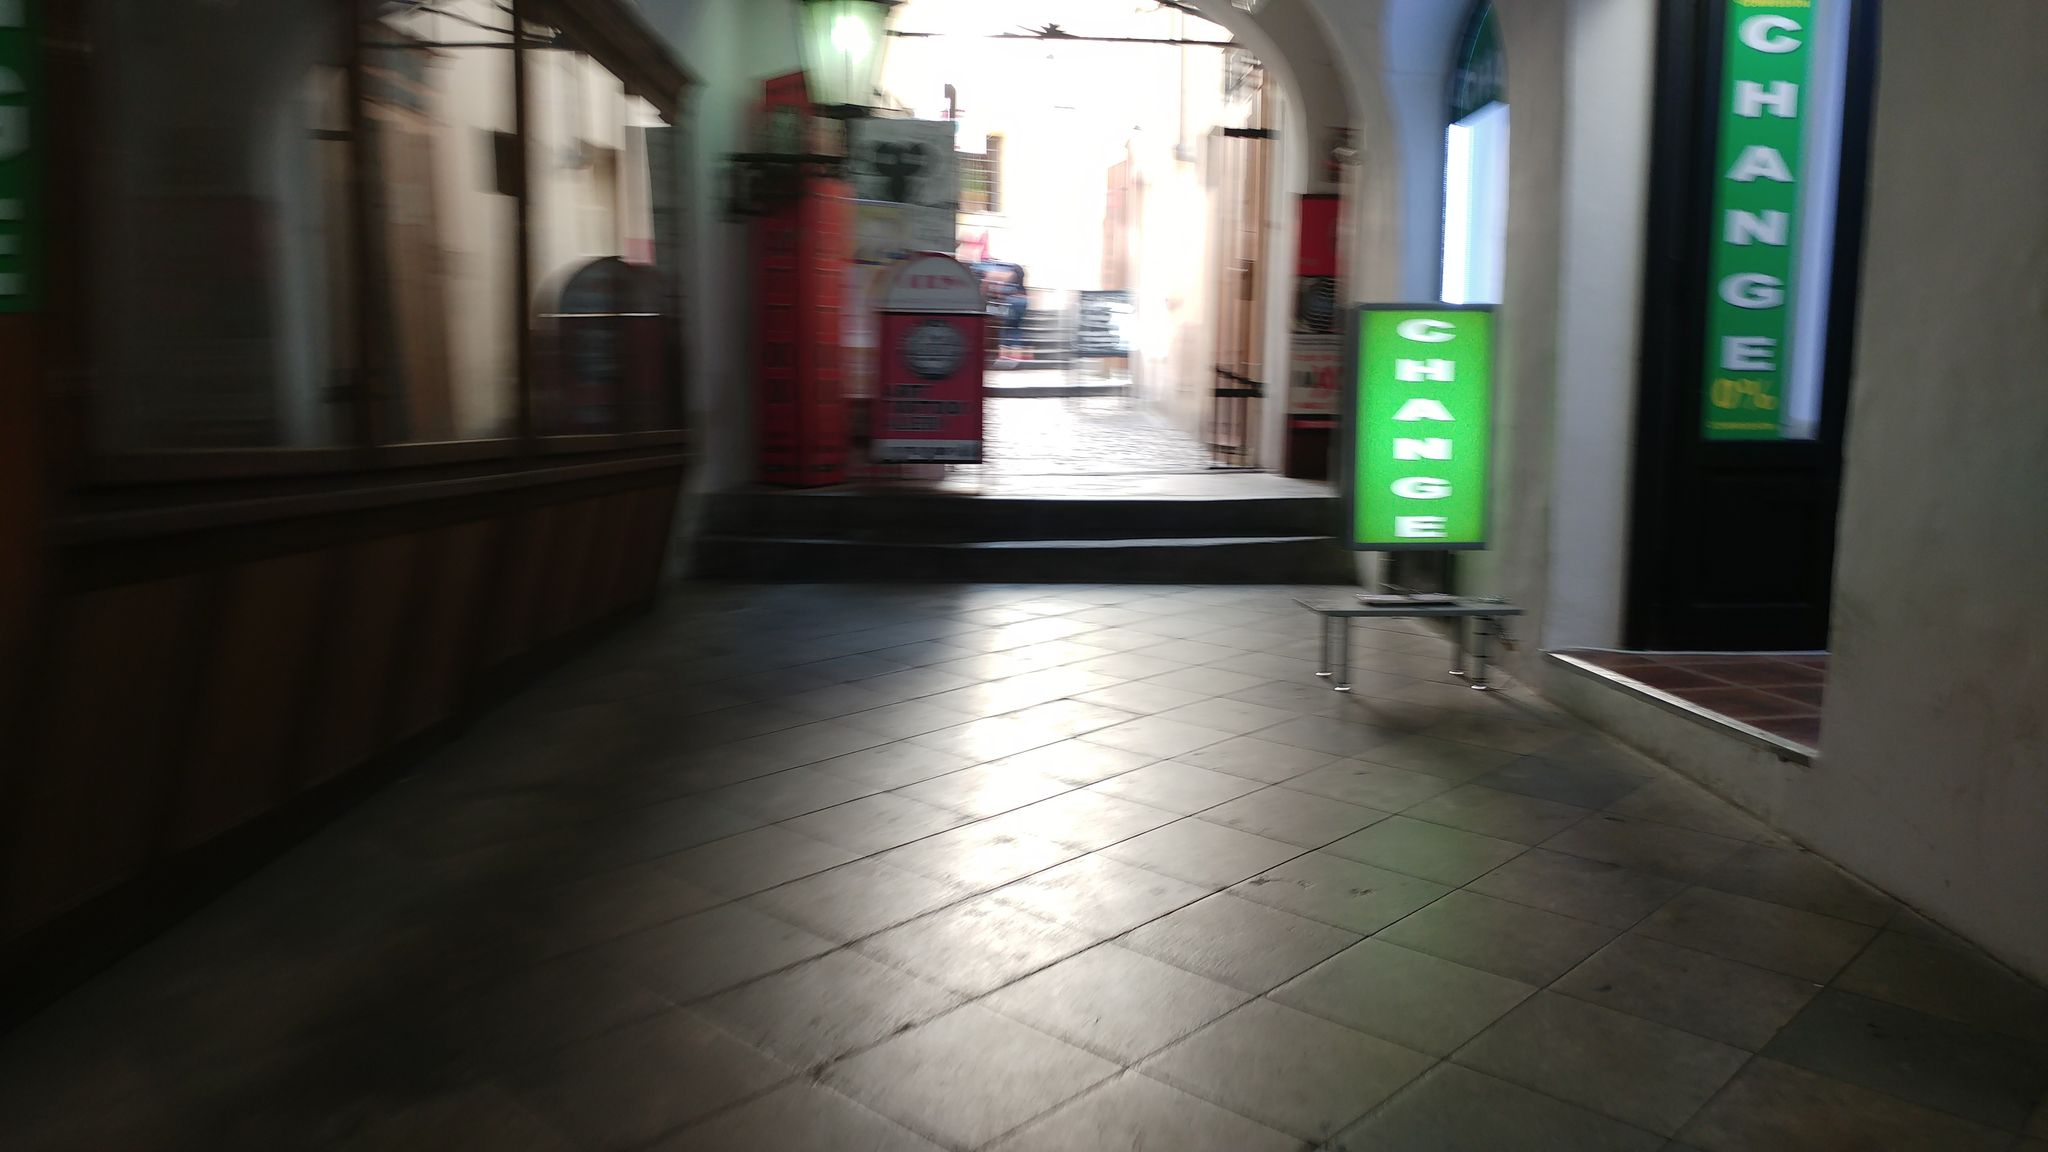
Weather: clear
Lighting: day
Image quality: good
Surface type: walking surface
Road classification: steps, footway, service
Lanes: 1
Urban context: urban centre
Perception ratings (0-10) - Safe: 2.71, Lively: 4.59, Beautiful: 4.01, Boring: 1.17, Depressing: 7.14, Wealthy: 6.38